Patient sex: M
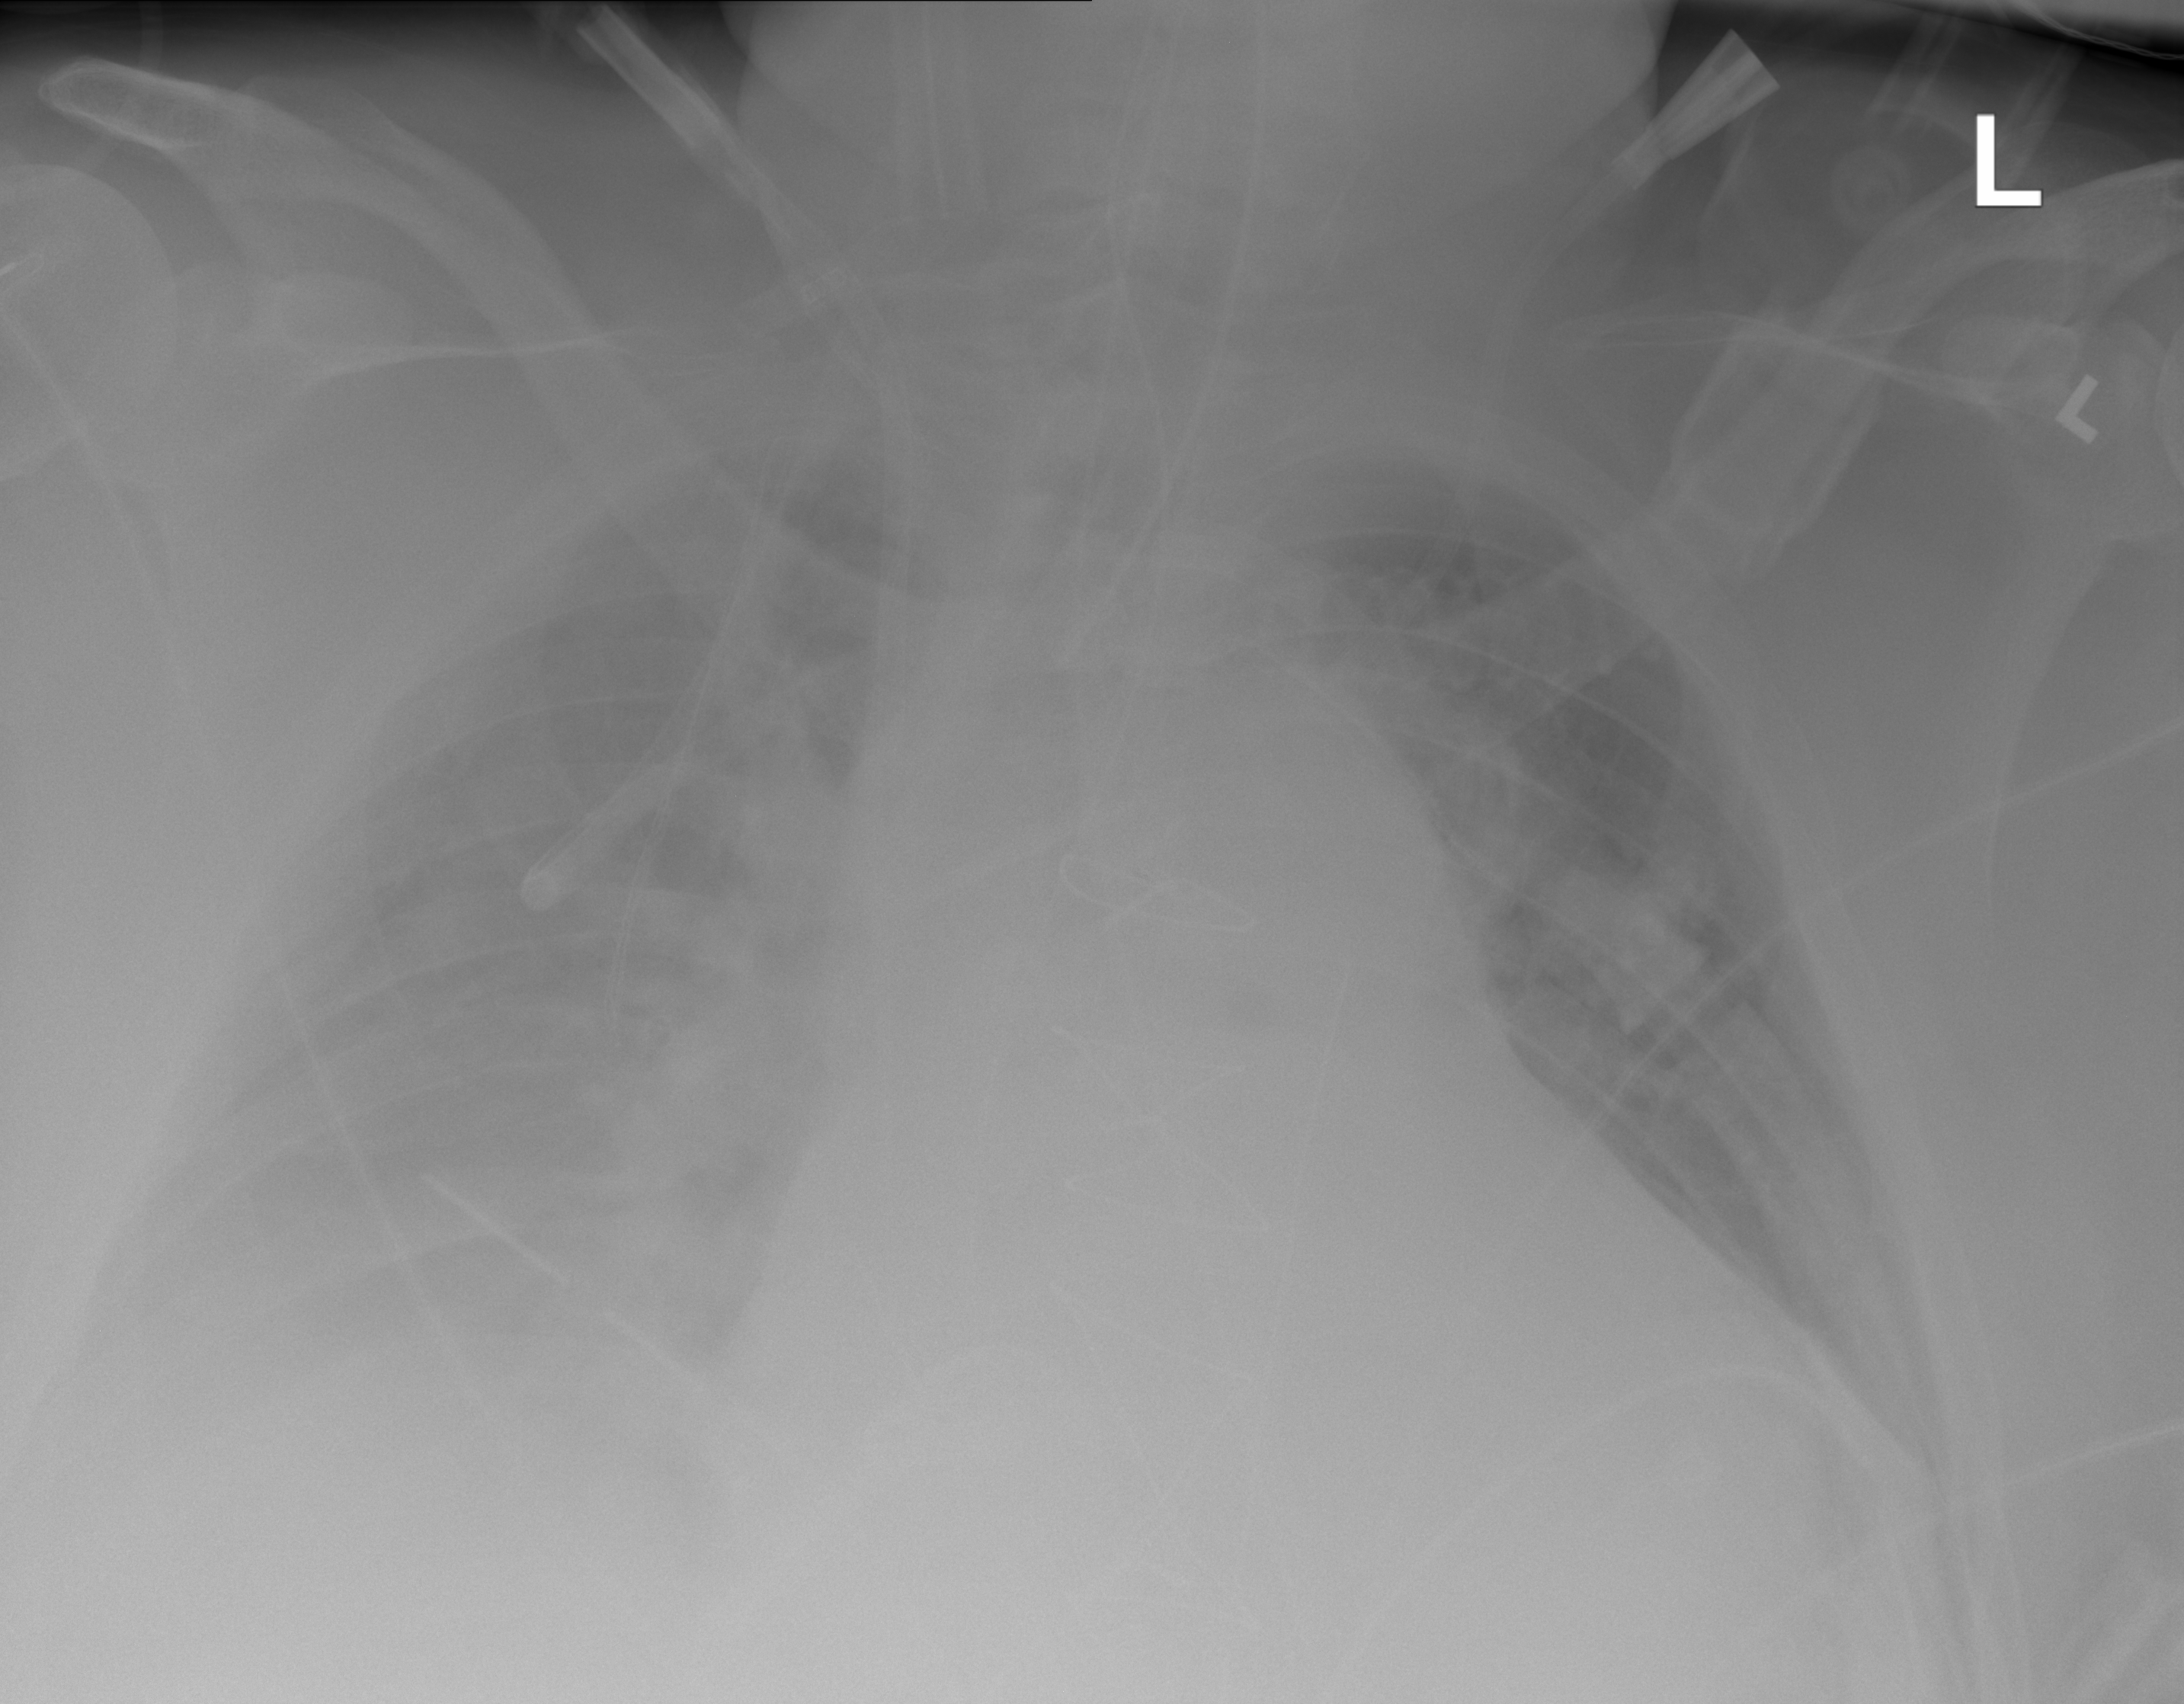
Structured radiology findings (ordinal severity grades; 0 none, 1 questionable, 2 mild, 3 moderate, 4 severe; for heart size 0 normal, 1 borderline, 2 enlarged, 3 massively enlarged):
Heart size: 2
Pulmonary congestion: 2
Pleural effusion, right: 3
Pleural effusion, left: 0
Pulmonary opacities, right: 3
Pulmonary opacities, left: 2
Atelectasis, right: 3
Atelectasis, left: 0